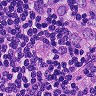
Metastatic tissue present: yes